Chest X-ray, PA view. Patient: 76 years old, sex M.
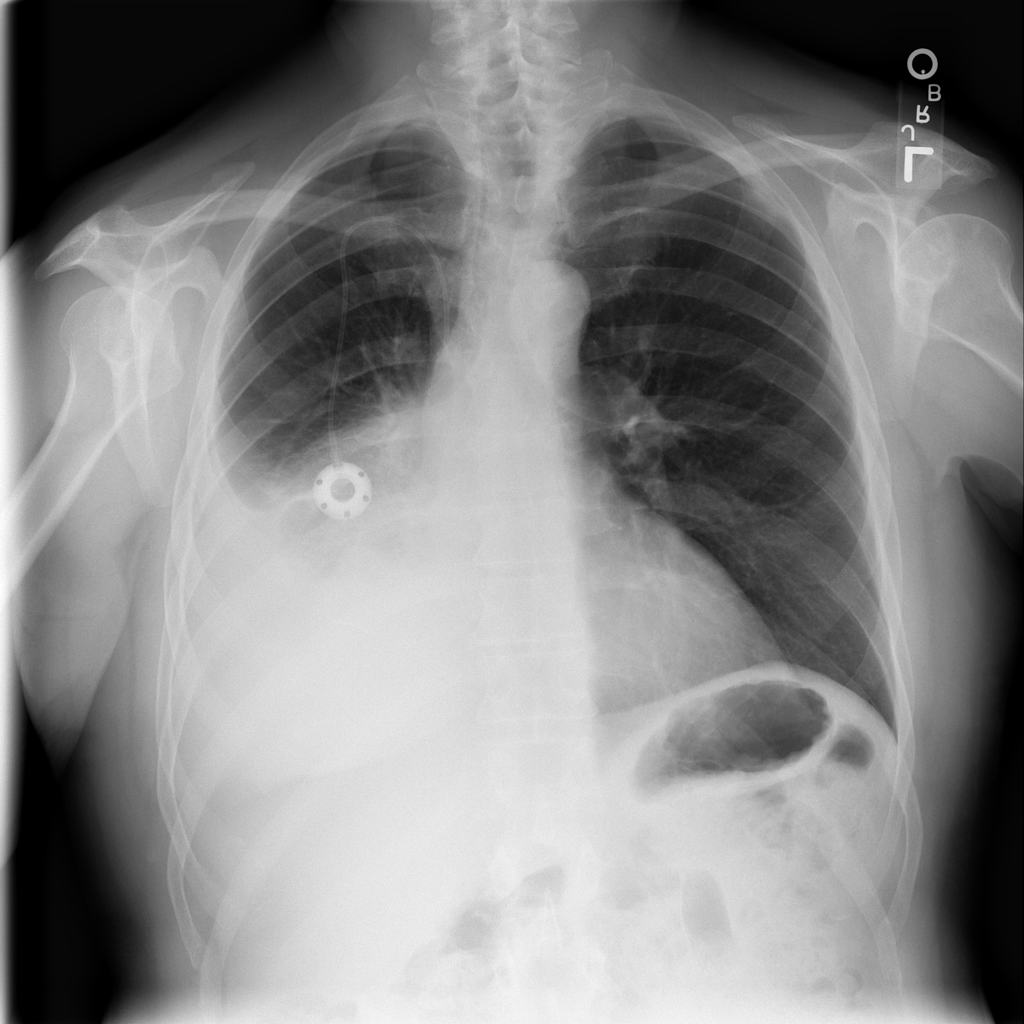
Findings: Effusion